Question: I have a problem with 'UITableView' sections. I'm using 'NSFetchedResultsController' to populate table and I've provided 'sectionNameKeyPath:' on initialization.
Basiclly I have a table view with one section but when user taps on cell it is changing one core data attribute and should create second section. I think I've accomplished this but...
When I tap on the first cell it creates new section above (this is how it should be) but when my first tap is on another cell it creates section at the botton of table view. You can preview this on screenshots below:

Here are some Table View delegate methods from my app:
'''
-(NSInteger)numberOfSectionsInTableView:(UITableView *)tableView
{
return [[_fetchedResultsController sections] count];
}
-(NSString *)tableView:(UITableView *)tableView titleForHeaderInSection:(NSInteger)section
{
return [[[_fetchedResultsController sections] objectAtIndex:section] name];
}
-(NSInteger)tableView:(UITableView *)tableView numberOfRowsInSection:(NSInteger)section
{
id sectionInfo = [[_fetchedResultsController sections] objectAtIndex:section];
return [sectionInfo numberOfObjects];
}
'''
And my question is:
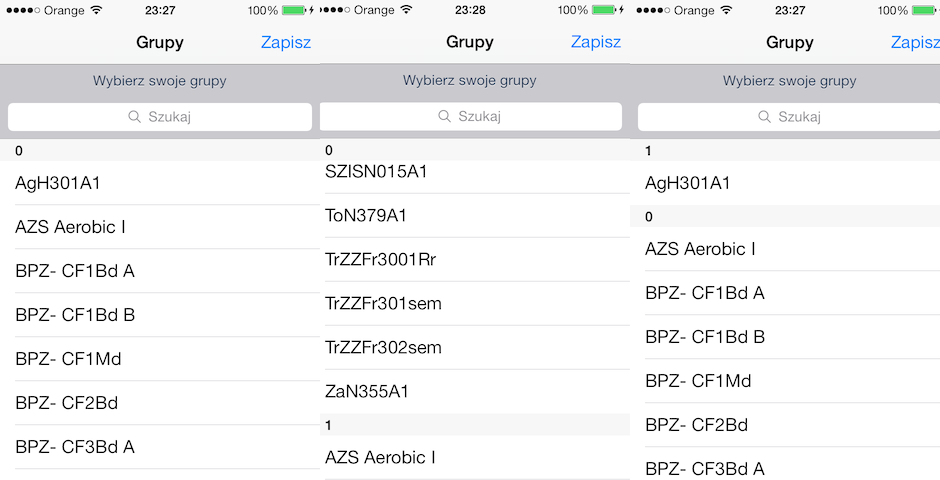
Answer: For this example solution was pretty straight - adding one 'NSSortDescriptor' to existing one in 'NSFetchedResultsController' sort descriptors array.
So now, fetched data is firstly sorted by section and then it is sorted alphabetically.